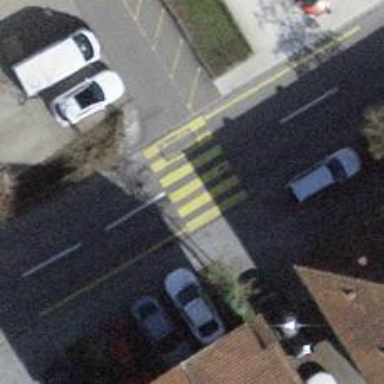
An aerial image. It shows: Uncontrolled zebra crossing with yellow markings.